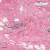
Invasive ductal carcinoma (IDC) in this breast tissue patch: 0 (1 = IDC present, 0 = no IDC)